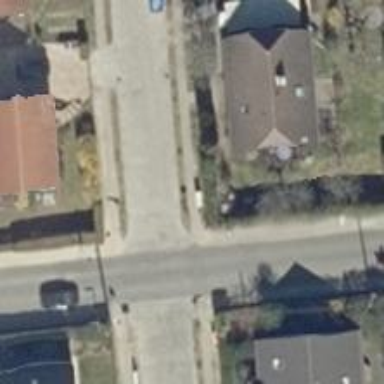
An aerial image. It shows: Residential road with sidewalks on both sides.